What has changed from the first image to the second?
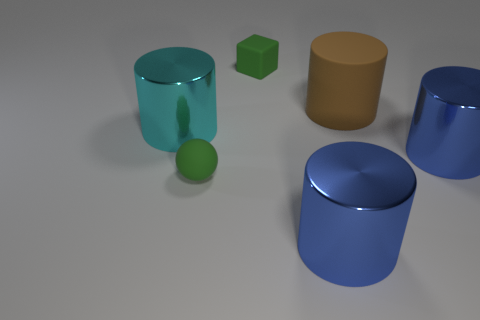
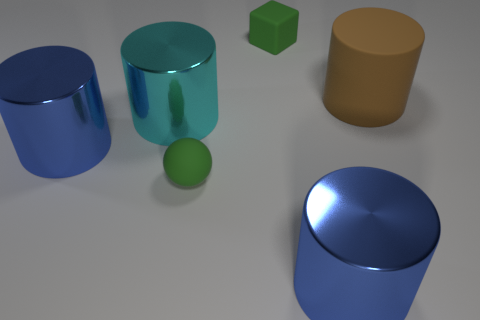
the large blue metal cylinder on the right side of the large matte cylinder moved
the big blue shiny cylinder right of the big brown matte cylinder moved
the large blue shiny cylinder behind the tiny green matte ball changed its location